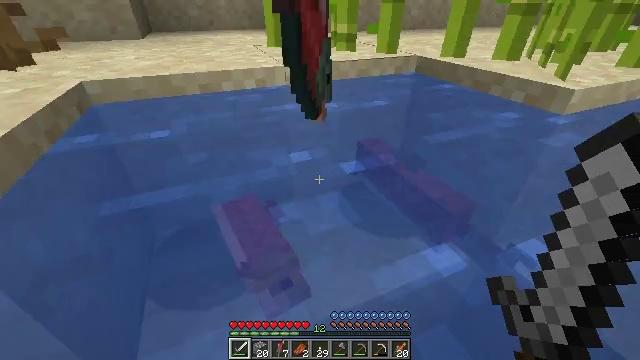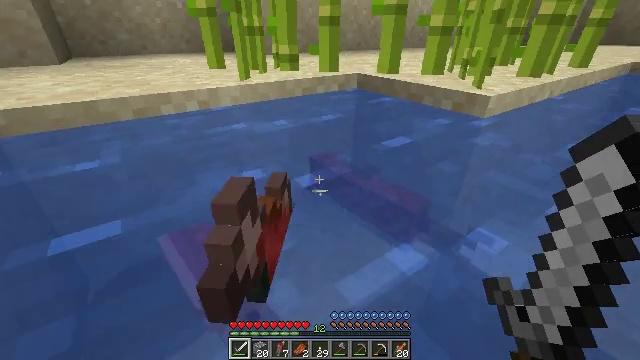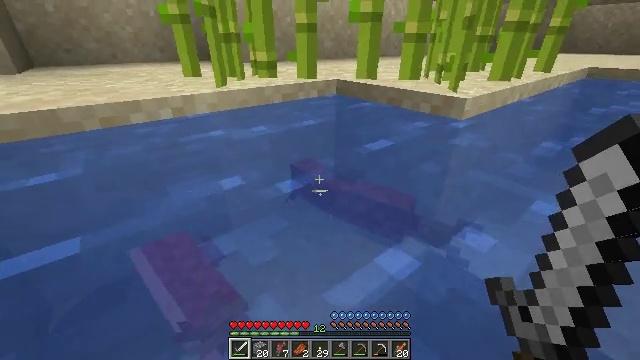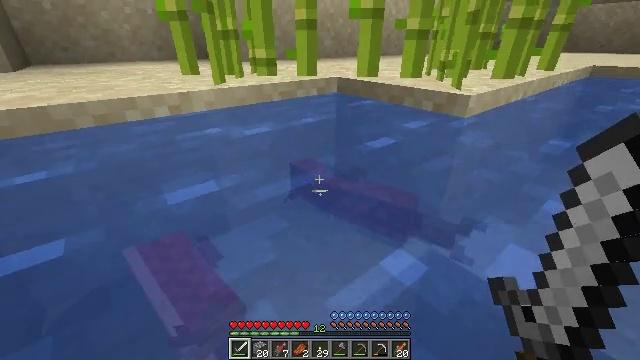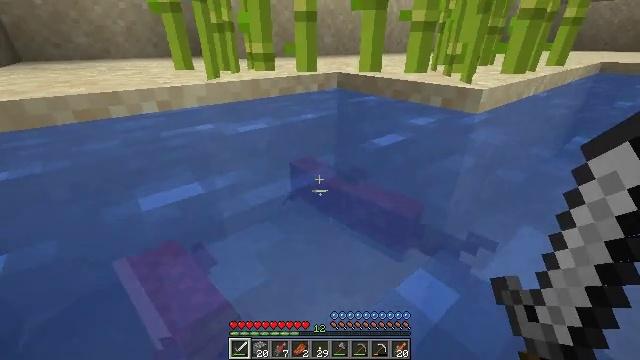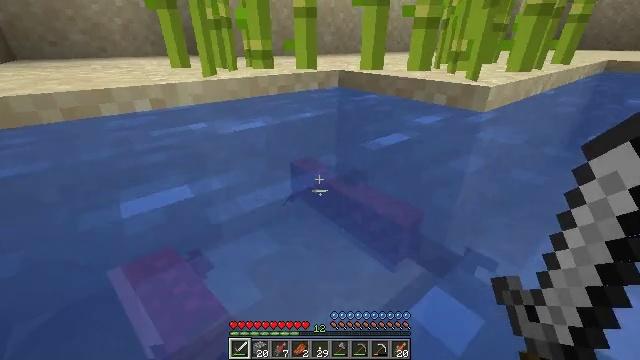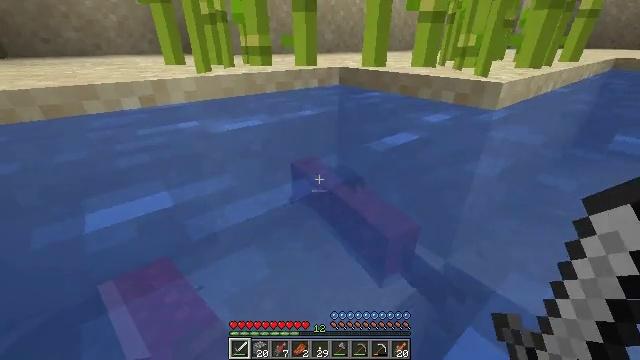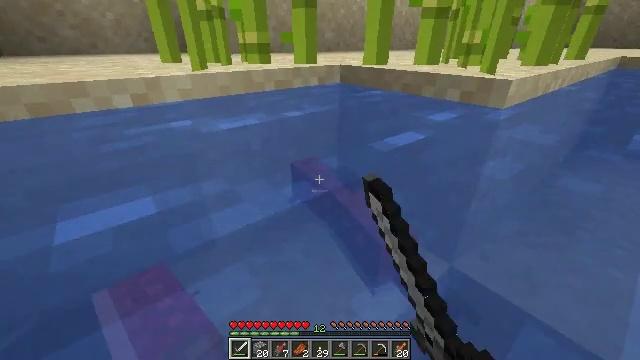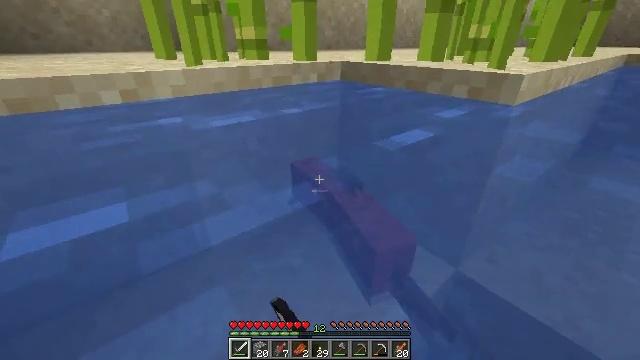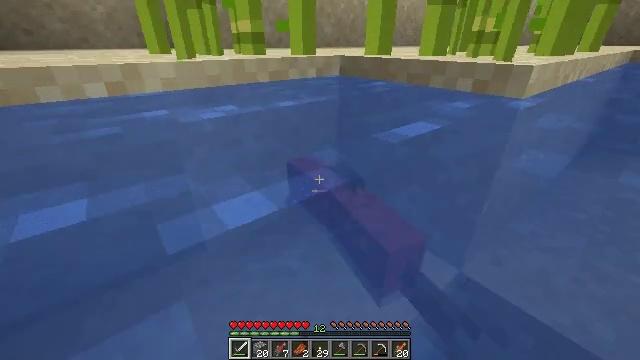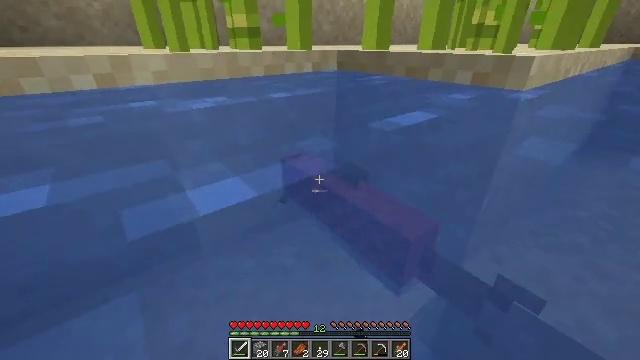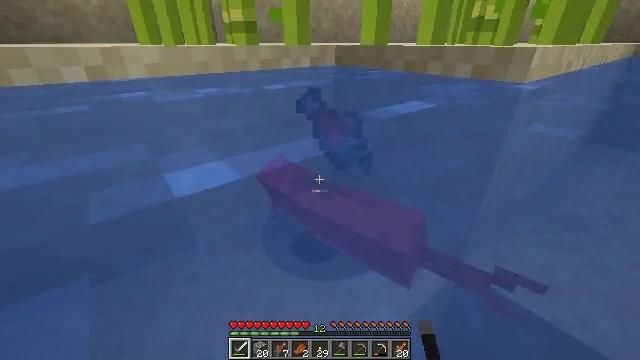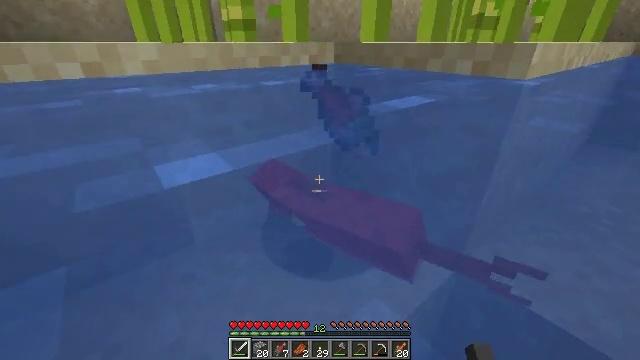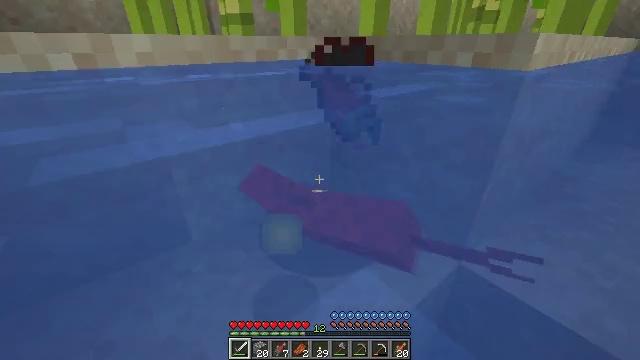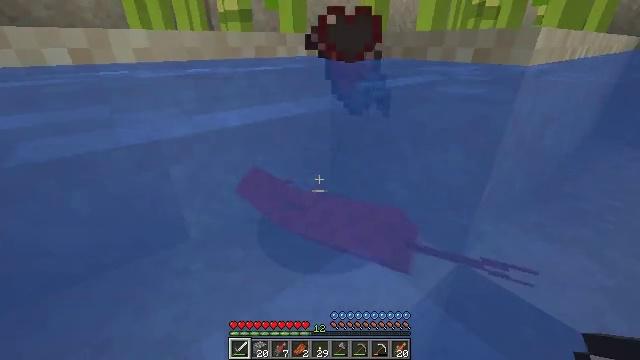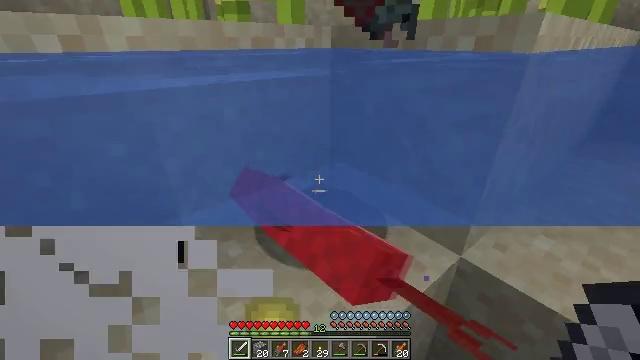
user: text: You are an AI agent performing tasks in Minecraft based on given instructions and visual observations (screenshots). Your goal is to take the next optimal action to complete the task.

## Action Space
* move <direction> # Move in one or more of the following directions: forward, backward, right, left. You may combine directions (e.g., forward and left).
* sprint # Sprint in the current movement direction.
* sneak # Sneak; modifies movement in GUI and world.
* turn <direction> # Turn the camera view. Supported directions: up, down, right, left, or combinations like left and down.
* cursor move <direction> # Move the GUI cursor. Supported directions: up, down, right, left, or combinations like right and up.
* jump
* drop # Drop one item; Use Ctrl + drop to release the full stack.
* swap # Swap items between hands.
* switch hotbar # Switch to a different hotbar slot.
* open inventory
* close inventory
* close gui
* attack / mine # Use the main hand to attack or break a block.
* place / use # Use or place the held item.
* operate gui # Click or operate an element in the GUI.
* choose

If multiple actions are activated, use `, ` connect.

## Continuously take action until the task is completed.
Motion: motion action
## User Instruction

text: Kill the salmon.
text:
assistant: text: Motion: move forward, turn right and up
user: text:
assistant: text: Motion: move forward, turn right and up
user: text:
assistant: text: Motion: move forward
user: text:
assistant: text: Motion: move forward
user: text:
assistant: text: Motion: move forward
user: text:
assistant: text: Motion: move forward, attack / mine
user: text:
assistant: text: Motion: attack / mine
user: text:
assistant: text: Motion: attack / mine
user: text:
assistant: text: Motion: no_op
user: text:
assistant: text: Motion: no_op
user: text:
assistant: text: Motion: no_op
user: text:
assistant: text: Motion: no_op
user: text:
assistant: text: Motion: no_op
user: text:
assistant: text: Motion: no_op
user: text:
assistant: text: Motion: no_op
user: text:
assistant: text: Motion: no_op
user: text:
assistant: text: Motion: jump
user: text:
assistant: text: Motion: move forward, jump
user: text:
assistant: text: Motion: move forward, jump
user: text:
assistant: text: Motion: move forward, jump
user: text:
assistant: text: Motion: move forward, jump
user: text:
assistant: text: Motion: move forward, turn right, jump
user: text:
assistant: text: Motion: move forward, turn right, jump
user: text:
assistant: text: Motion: move forward, turn right, jump
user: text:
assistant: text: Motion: move forward, turn right, jump
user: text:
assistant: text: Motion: move forward, turn right
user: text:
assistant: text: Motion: move forward, turn right and up
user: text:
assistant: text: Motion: move forward, turn right and up
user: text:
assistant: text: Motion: move forward, turn right and up
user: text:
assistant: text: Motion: move forward, turn right and up